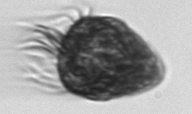
Label: Strombidium_morphotype2